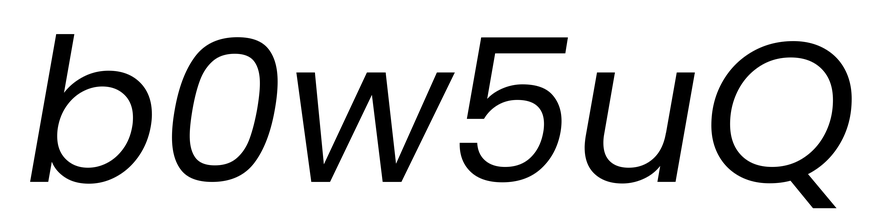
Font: Poppins-Italic